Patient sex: M
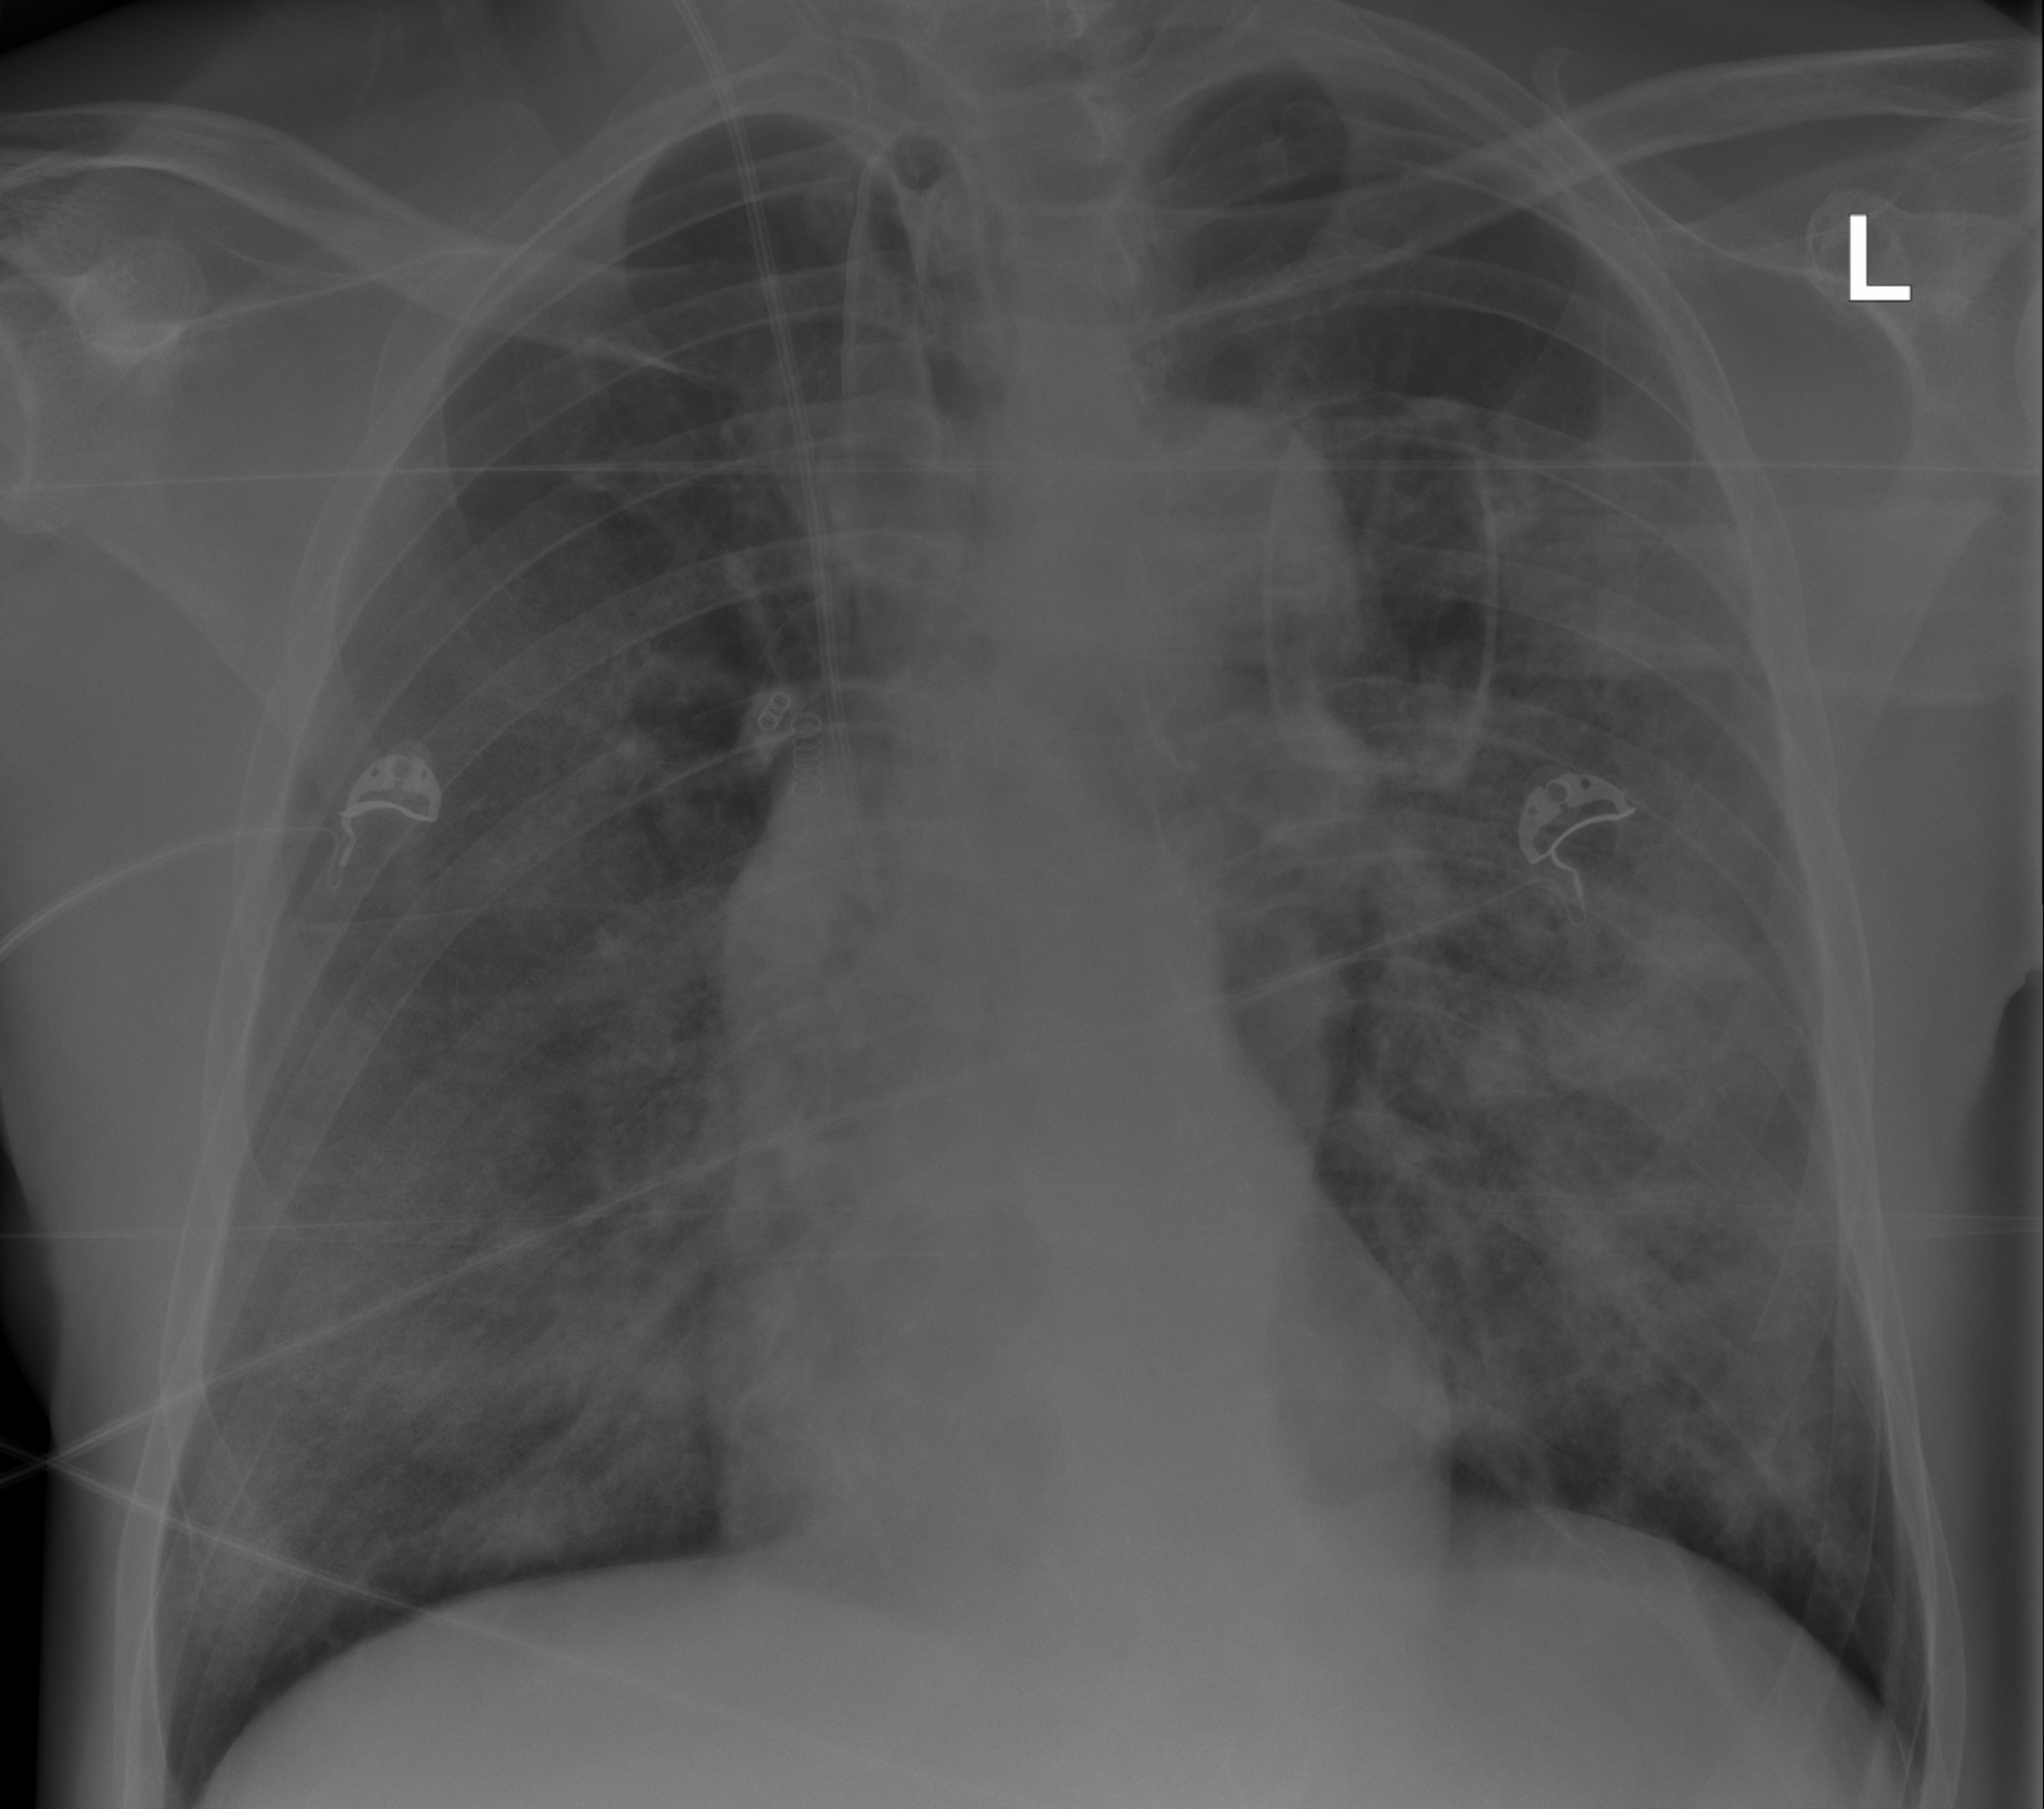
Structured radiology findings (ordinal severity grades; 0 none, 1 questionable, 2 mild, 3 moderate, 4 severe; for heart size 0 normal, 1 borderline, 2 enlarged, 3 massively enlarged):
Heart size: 0
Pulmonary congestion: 0
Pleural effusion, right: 0
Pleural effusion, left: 0
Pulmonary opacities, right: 4
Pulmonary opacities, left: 4
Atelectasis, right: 2
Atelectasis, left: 2